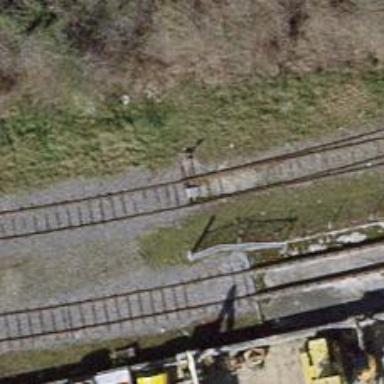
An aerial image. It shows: Railway switch.